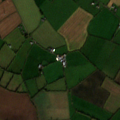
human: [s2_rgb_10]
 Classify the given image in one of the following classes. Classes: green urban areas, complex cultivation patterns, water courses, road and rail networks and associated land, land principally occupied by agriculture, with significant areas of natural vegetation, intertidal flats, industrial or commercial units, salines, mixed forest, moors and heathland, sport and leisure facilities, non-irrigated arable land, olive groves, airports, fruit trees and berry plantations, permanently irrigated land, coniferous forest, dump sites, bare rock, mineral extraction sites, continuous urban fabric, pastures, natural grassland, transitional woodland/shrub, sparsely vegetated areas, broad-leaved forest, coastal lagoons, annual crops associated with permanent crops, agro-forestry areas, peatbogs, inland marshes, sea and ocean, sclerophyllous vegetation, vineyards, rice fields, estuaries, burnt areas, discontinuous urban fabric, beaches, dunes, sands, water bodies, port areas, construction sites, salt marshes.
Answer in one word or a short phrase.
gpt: non-irrigated arable land, pastures, complex cultivation patterns